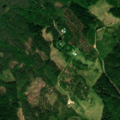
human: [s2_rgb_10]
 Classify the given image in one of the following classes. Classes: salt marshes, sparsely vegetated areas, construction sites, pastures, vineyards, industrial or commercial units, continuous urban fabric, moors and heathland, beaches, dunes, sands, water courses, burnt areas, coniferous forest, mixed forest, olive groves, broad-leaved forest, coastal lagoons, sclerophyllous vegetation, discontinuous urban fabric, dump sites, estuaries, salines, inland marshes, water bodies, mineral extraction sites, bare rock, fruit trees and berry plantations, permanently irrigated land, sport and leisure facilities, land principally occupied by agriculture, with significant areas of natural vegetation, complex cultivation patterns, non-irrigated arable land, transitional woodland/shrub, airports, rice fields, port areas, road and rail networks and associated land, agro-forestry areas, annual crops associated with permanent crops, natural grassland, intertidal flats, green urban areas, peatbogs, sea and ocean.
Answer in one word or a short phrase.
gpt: coniferous forest, mixed forest, transitional woodland/shrub